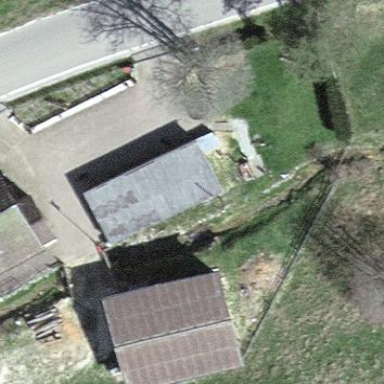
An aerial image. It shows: Garage building.